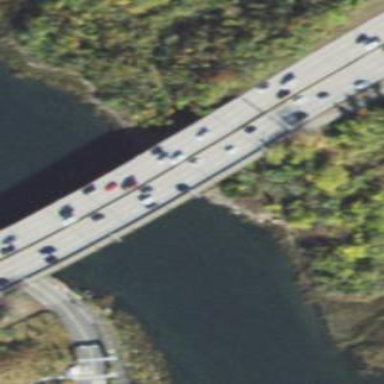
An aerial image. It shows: Man-made bridge.